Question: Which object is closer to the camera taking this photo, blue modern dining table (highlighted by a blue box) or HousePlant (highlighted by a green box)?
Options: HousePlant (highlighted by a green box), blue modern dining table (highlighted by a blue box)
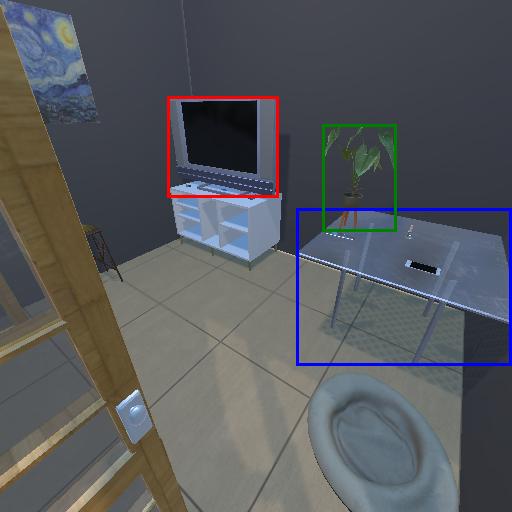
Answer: HousePlant (highlighted by a green box)